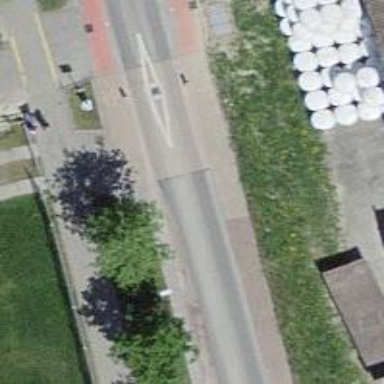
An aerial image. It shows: Rising bollard serving as barrier.